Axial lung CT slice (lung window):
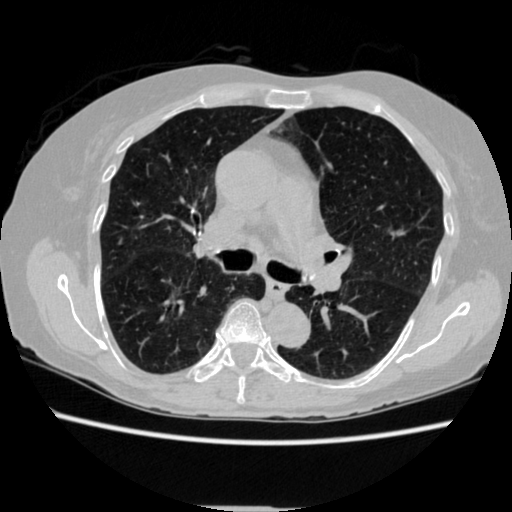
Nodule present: no